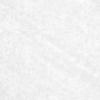
Label: change